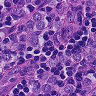
Metastatic tissue present: yes